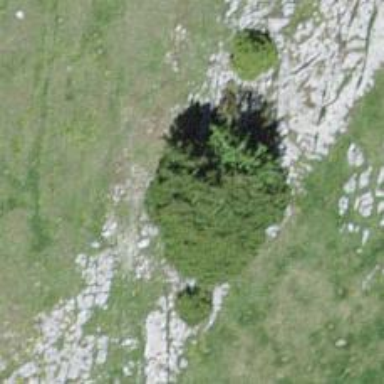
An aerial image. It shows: Needle-leaved tree in nature.